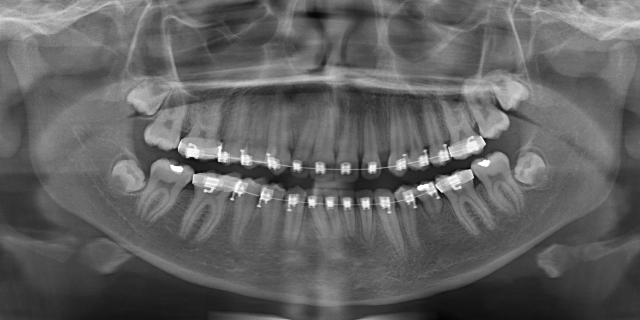
adult